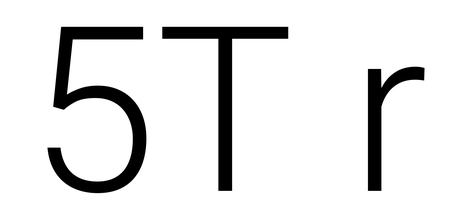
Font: Roboto_Light